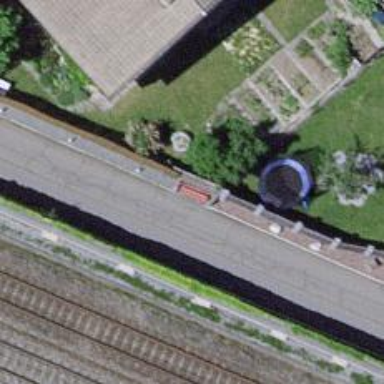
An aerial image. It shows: Red bench.